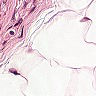
Metastatic tissue present: no